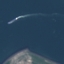
Label: SeaLake